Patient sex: M
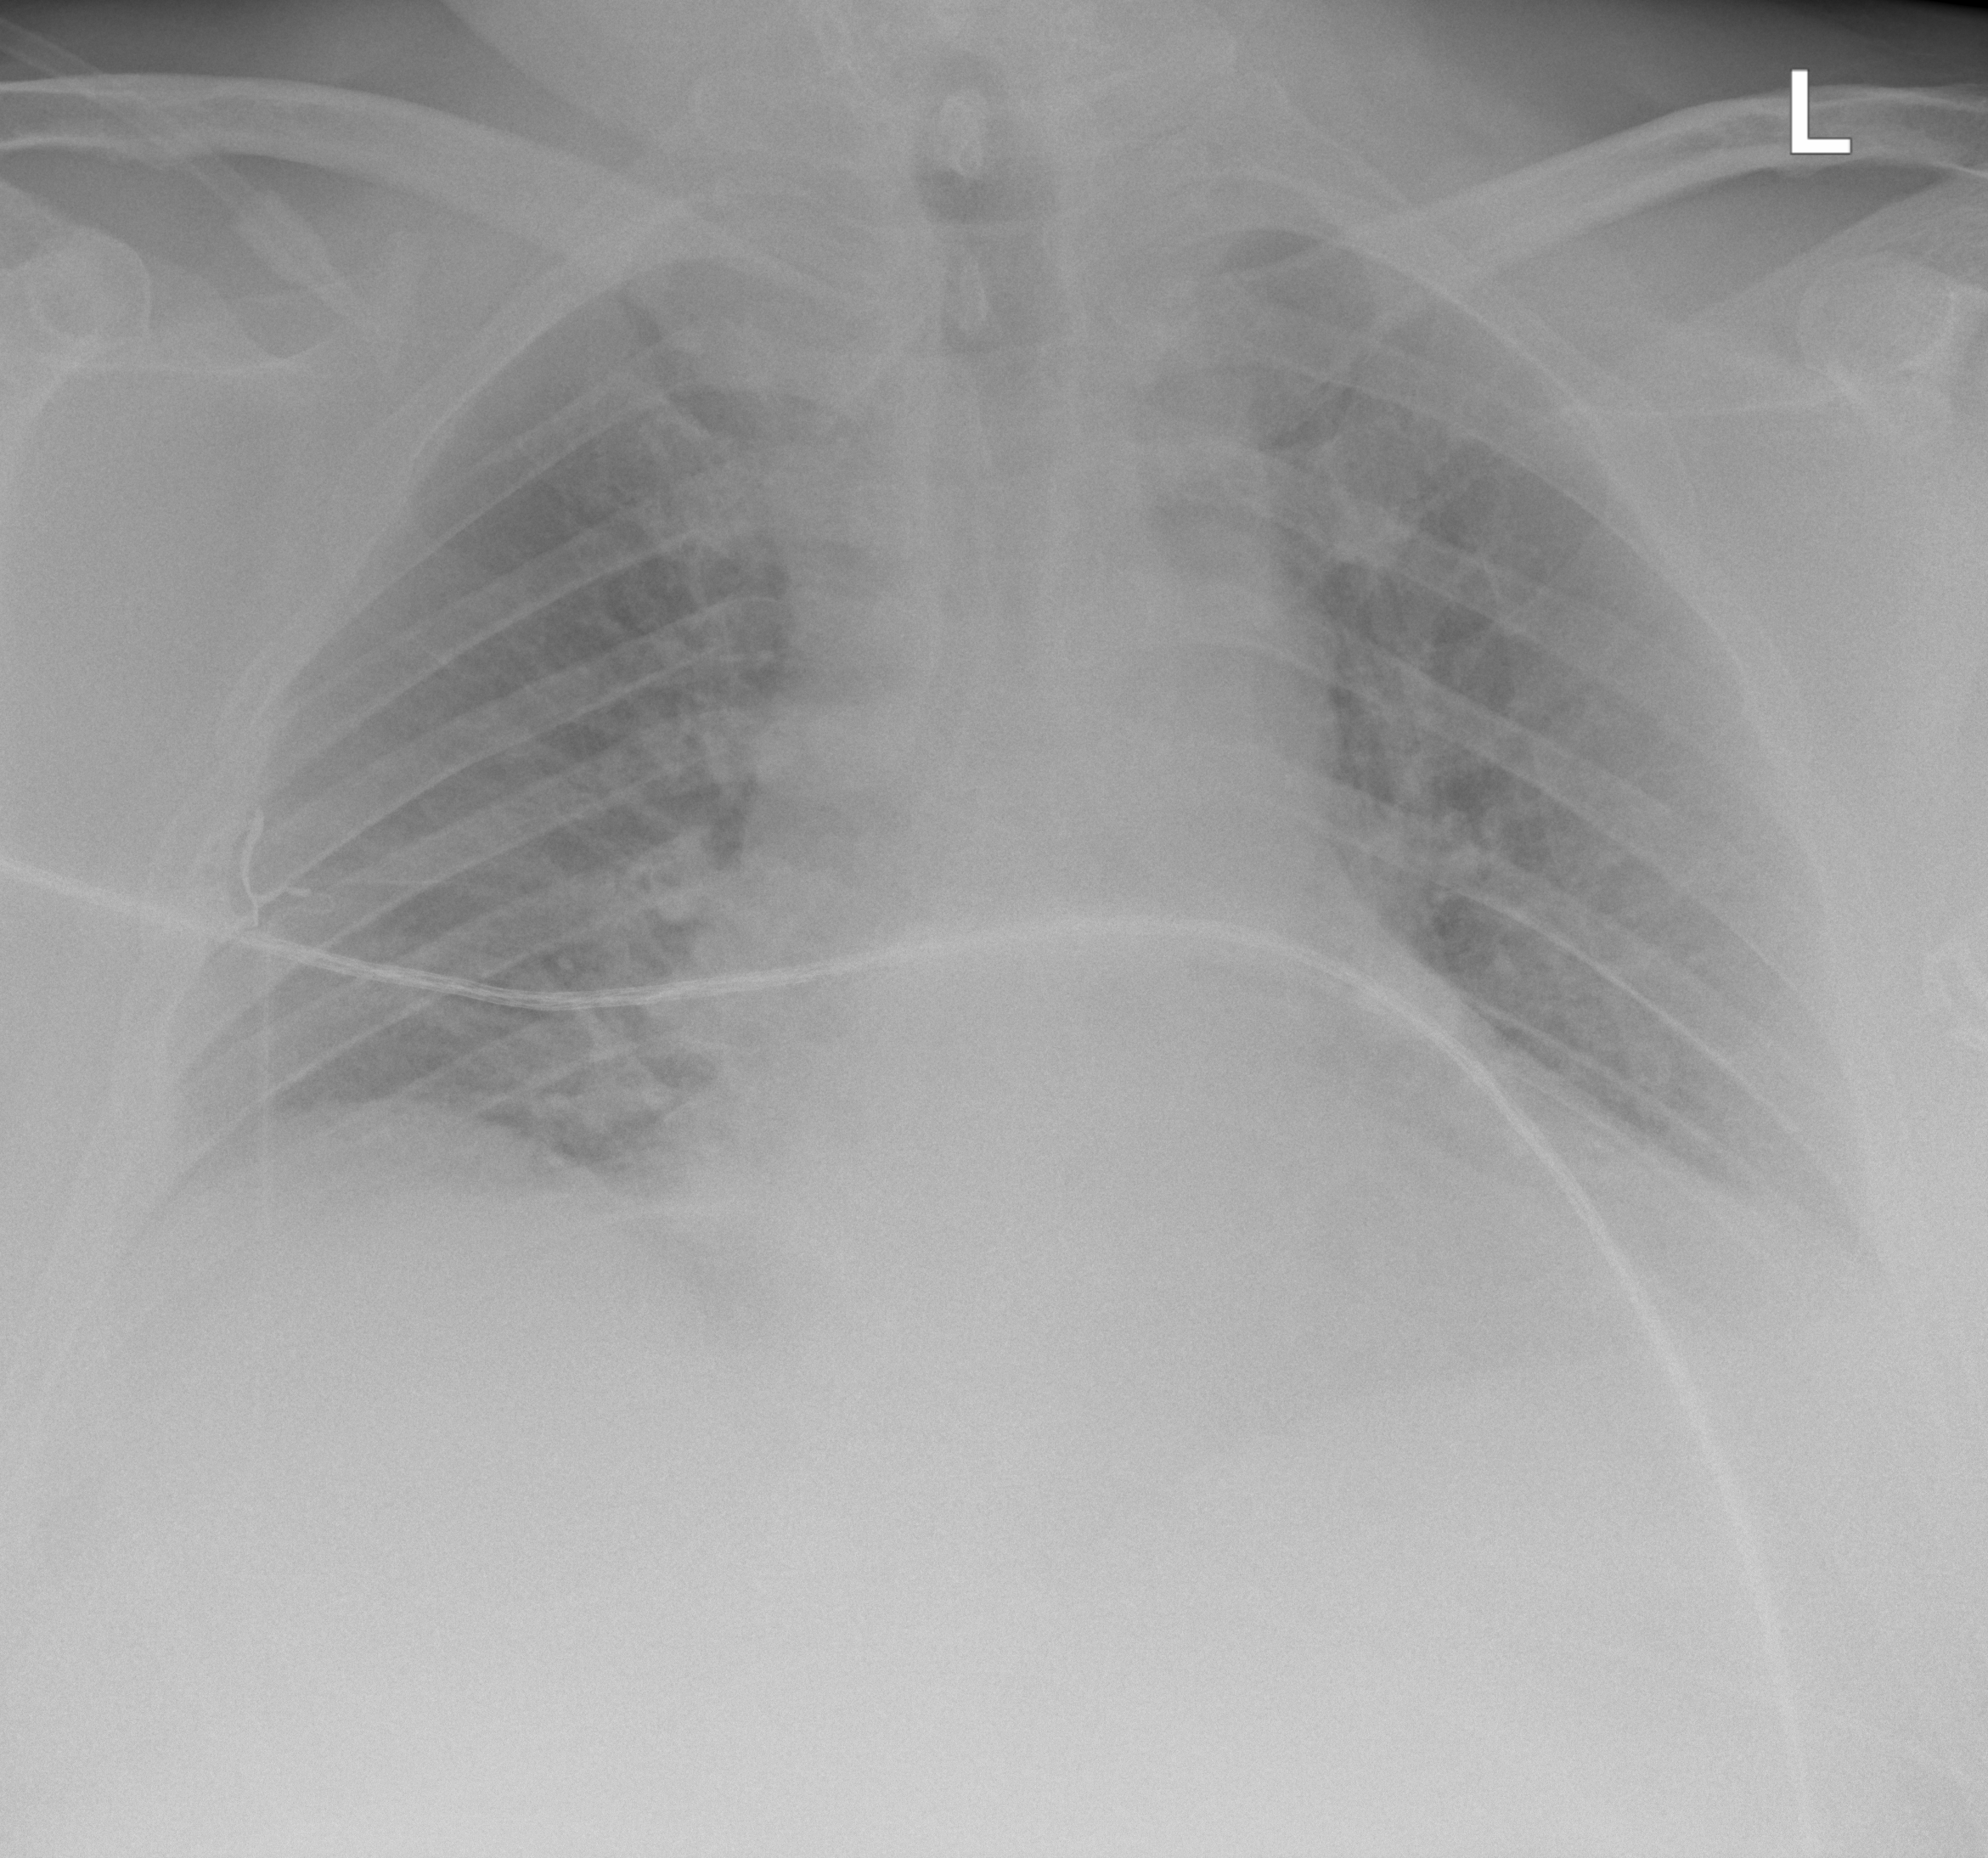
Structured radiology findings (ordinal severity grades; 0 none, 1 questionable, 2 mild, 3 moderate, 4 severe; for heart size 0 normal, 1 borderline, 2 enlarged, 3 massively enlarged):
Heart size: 2
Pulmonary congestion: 2
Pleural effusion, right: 1
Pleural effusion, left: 2
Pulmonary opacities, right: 0
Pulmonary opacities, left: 0
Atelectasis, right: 2
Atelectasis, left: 2